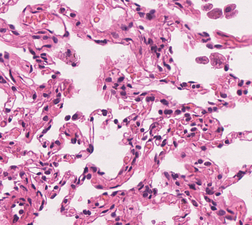
Tumor epithelial tissue: no
Tumor-associated stroma tissue: no
Normal tissue: yes